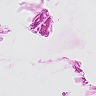
Metastatic tissue present: no